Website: macys
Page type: delivery-shipping
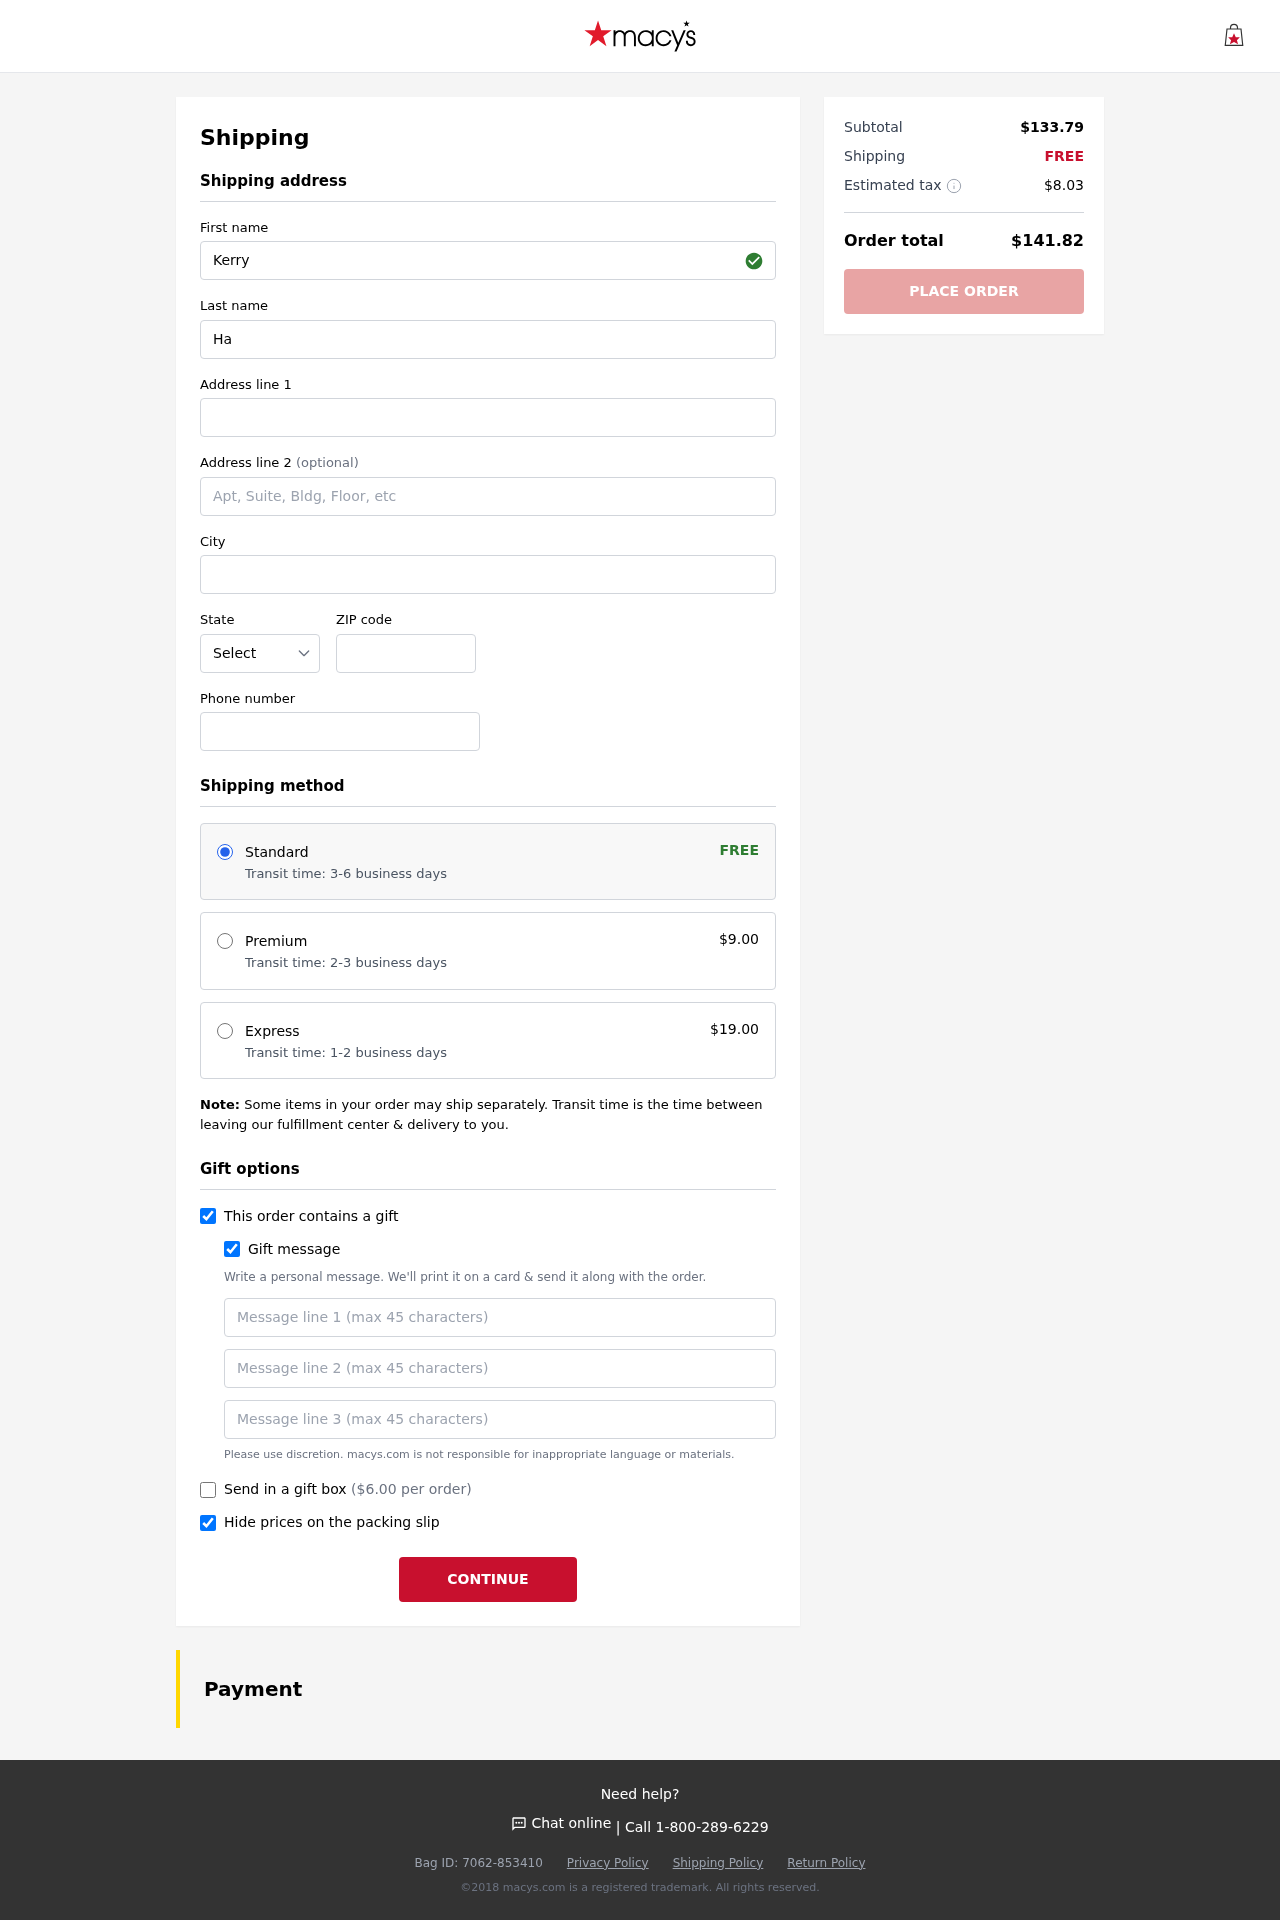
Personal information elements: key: PII_STATE_ABBR
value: TX
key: PII_FIRSTNAME
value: Kerry
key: PII_LASTNAME
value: Hall
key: PII_STREET
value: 34792 Kayla Ports
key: PII_CITY
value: East Janicehaven
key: PII_POSTCODE
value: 65101
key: PII_PHONE
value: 9674630728
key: PII_GIFT_MESSAGE
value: Hey David! I remember you mentioning how much you loved that western style, so I found these perfect boots for you. I hope they add a little extra kick to your adventures! Enjoy!  Kerry
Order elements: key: ORDER_SHIPPING_STANDARD
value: Transit time: 3-6 business days
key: ORDER_SHIPPING_COST
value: FREE
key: ORDER_SHIPPING_PREMIUM
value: Transit time: 2-3 business days
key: ORDER_SHIPPING_PREMIUM_PRICE
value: $9.00
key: ORDER_SHIPPING_EXPRESS
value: Transit time: 1-2 business days
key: ORDER_SHIPPING_EXPRESS_PRICE
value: $19.00
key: ORDER_GIFT_BOX_PRICE
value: ($6.00 per order)
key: ORDER_SUBTOTAL
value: $133.79
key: ORDER_SHIPPING_COST2
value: FREE
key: ORDER_TAX
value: $8.03
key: ORDER_TOTAL
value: $141.82